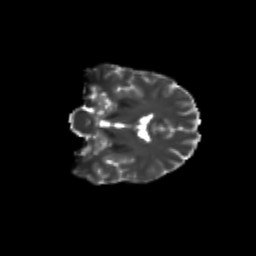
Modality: T2w
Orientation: coronal
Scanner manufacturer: siemens
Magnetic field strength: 3 T
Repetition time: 9.2 s
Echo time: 0.084 s